Question: If I activate the hotspot on my iPhone, the launch screen is moved up and in the bottom of the screen I have a padding space where I can see the wallpaper of my phone. I had the same problem on navigation controller, but I fixed it. Here I don't know what I can do.
If anybody can help me.. Please
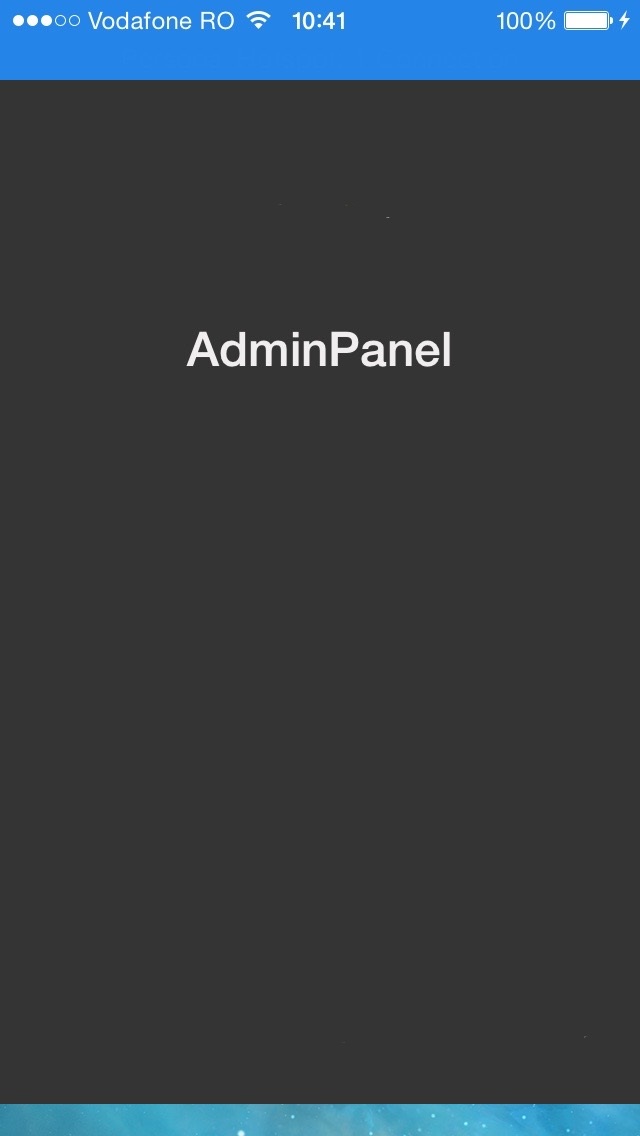
Answer: I found the solution of this problem. In AppDelegate.m I added this method:
'''
- (void)application:(UIApplication *)application willChangeStatusBarFrame:(CGRect)newStatusBarFrame {
[[UIApplication sharedApplication] setStatusBarHidden:YES withAnimation:UIStatusBarAnimationNone];
}
'''
The launch screen looks perfect.